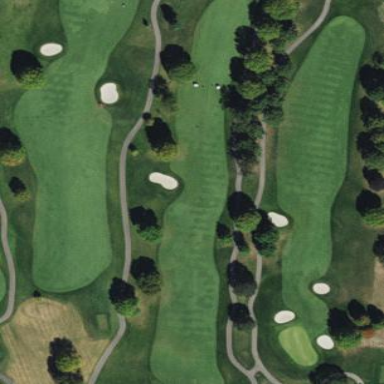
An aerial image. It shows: Well-maintained grassy area designated as golf fairway for the sport of golf. The grass is neatly mown.